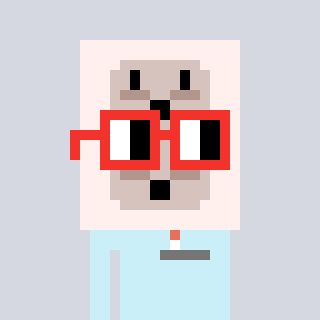
a pixel art character with square red glasses, a outlet-shaped head and a cold-colored body on a cool background